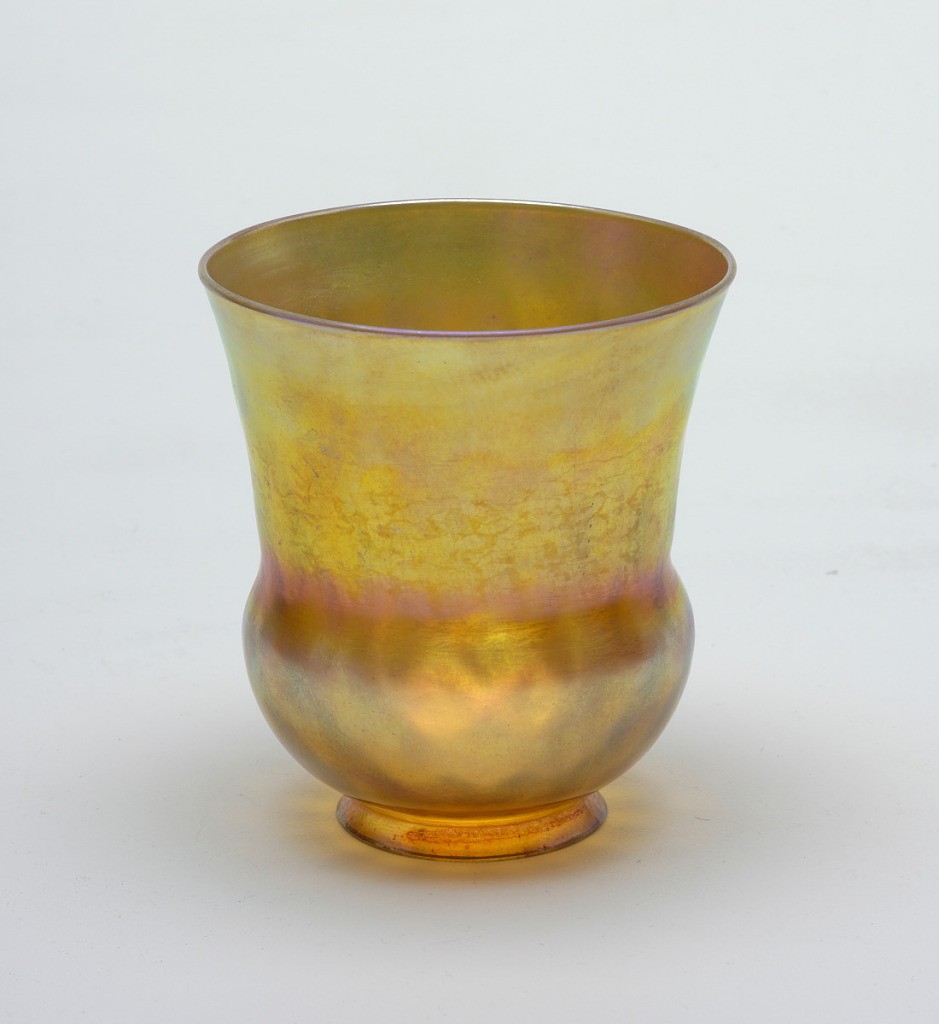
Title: Lamp shades
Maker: Tiffany & Company, American, established 1853
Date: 1907
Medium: Favrile glass
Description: (a/e) Bell-shaped iridescent glass shade for sconce. Predominantly orange-gold. Diamond pattern formed in bulging part of bell shape. Plain round lip.